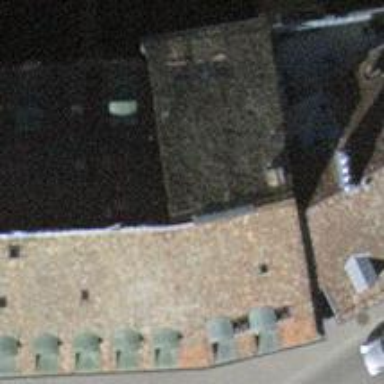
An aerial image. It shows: Gabled building with brown roof oriented along its facade.